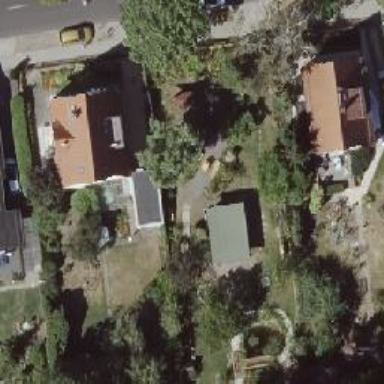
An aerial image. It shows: Garden enclosed by fence.